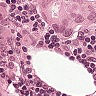
Metastatic tissue present: yes